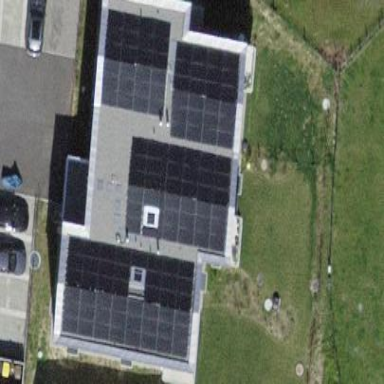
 consisting of solar photovoltaic panels."